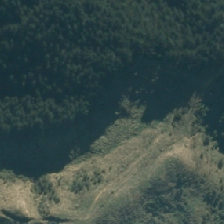
Land cover: low_producing_grassland